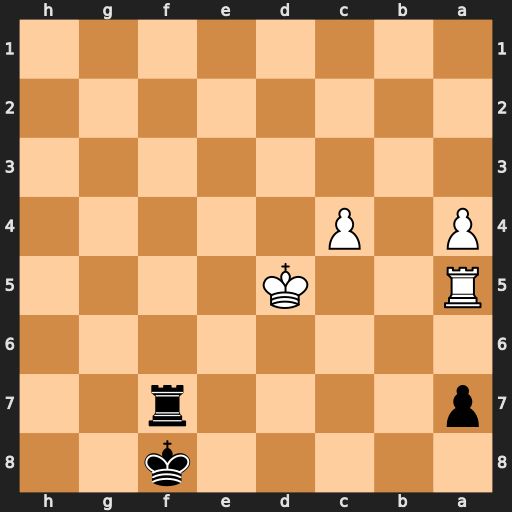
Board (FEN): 5k2/p4r2/8/R2K4/P1P5/8/8/8
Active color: b
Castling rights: -
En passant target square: -
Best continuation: Rf5+ Kd4 Rxa5